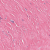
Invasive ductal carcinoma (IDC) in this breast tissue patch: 0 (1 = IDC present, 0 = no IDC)